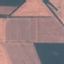
Land use / land cover class: AnnualCrop